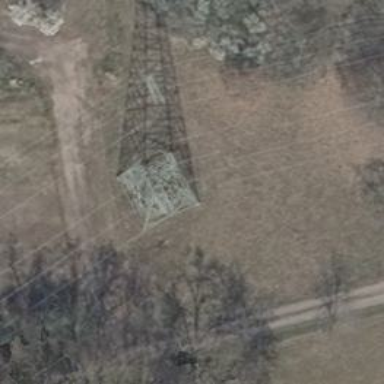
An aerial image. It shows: Towering power structure.